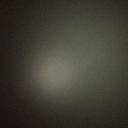
Screen state: off